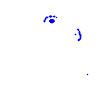
Particle: kaon